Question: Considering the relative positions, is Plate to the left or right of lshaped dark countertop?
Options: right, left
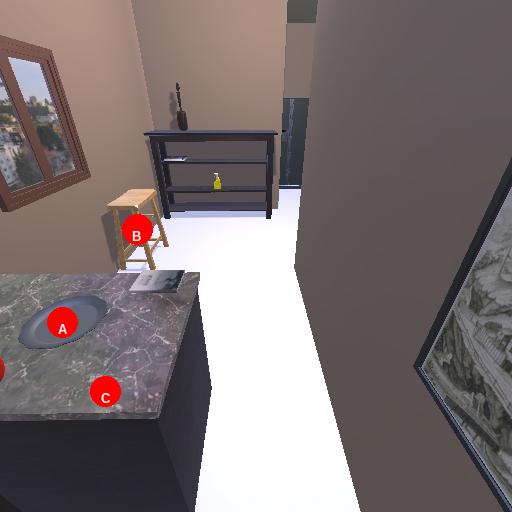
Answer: right